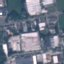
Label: Industrial